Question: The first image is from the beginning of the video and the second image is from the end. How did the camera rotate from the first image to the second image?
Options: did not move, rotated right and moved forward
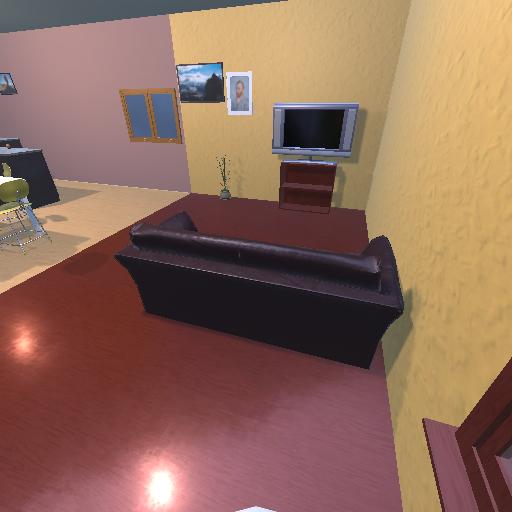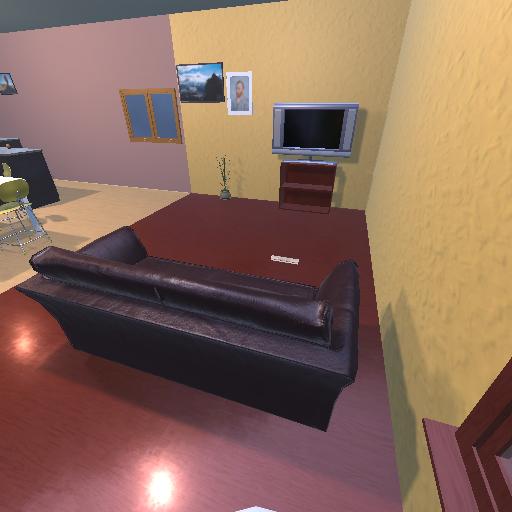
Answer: did not move